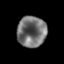
Tissue: prostate
Cell type: T cells
Senescence score: 0.2275
Nuclear area (px): 879
Mean DAPI intensity: 113.965